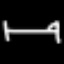
Label: bed